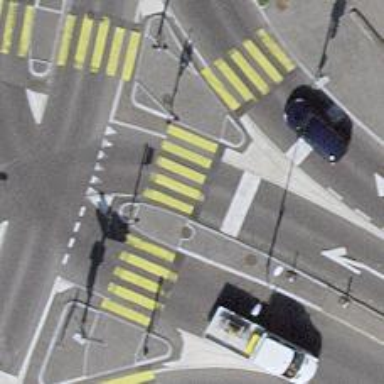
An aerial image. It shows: Zebra crossing on the road.